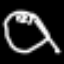
Label: clock